Field crop: tomato
Growth stage: 1
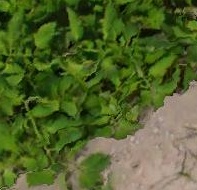
Species: tomato